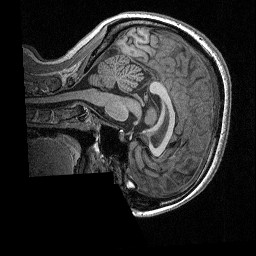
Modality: T1w
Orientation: sagittal
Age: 35
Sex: female
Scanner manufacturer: siemens
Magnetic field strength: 3 T
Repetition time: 2.3 s
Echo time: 0.00298 s